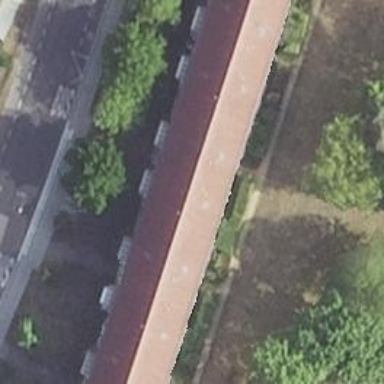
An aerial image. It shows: Gabled roof on building that houses apartments.